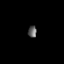
Tissue: prostate
Cell type: T cells
Senescence score: 0.3174
Nuclear area (px): 100
Mean DAPI intensity: 95.72